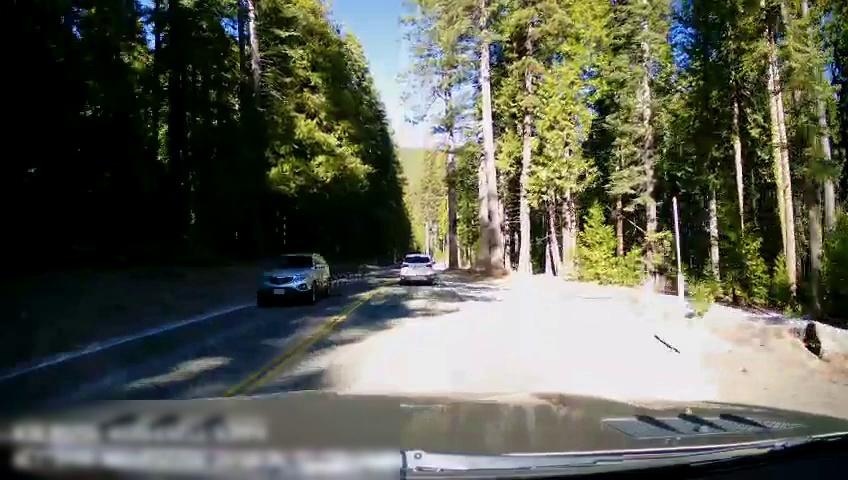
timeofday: Day
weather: Sunny
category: Drivable Space
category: Vehicles | SUV
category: Vehicles | SUV
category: Lanes | Opposite Lane
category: Lanes | Opposite Lane
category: Lanes | Current Lane
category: Lanes | Current Lane